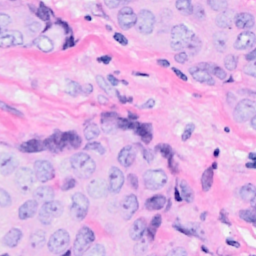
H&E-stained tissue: Breast